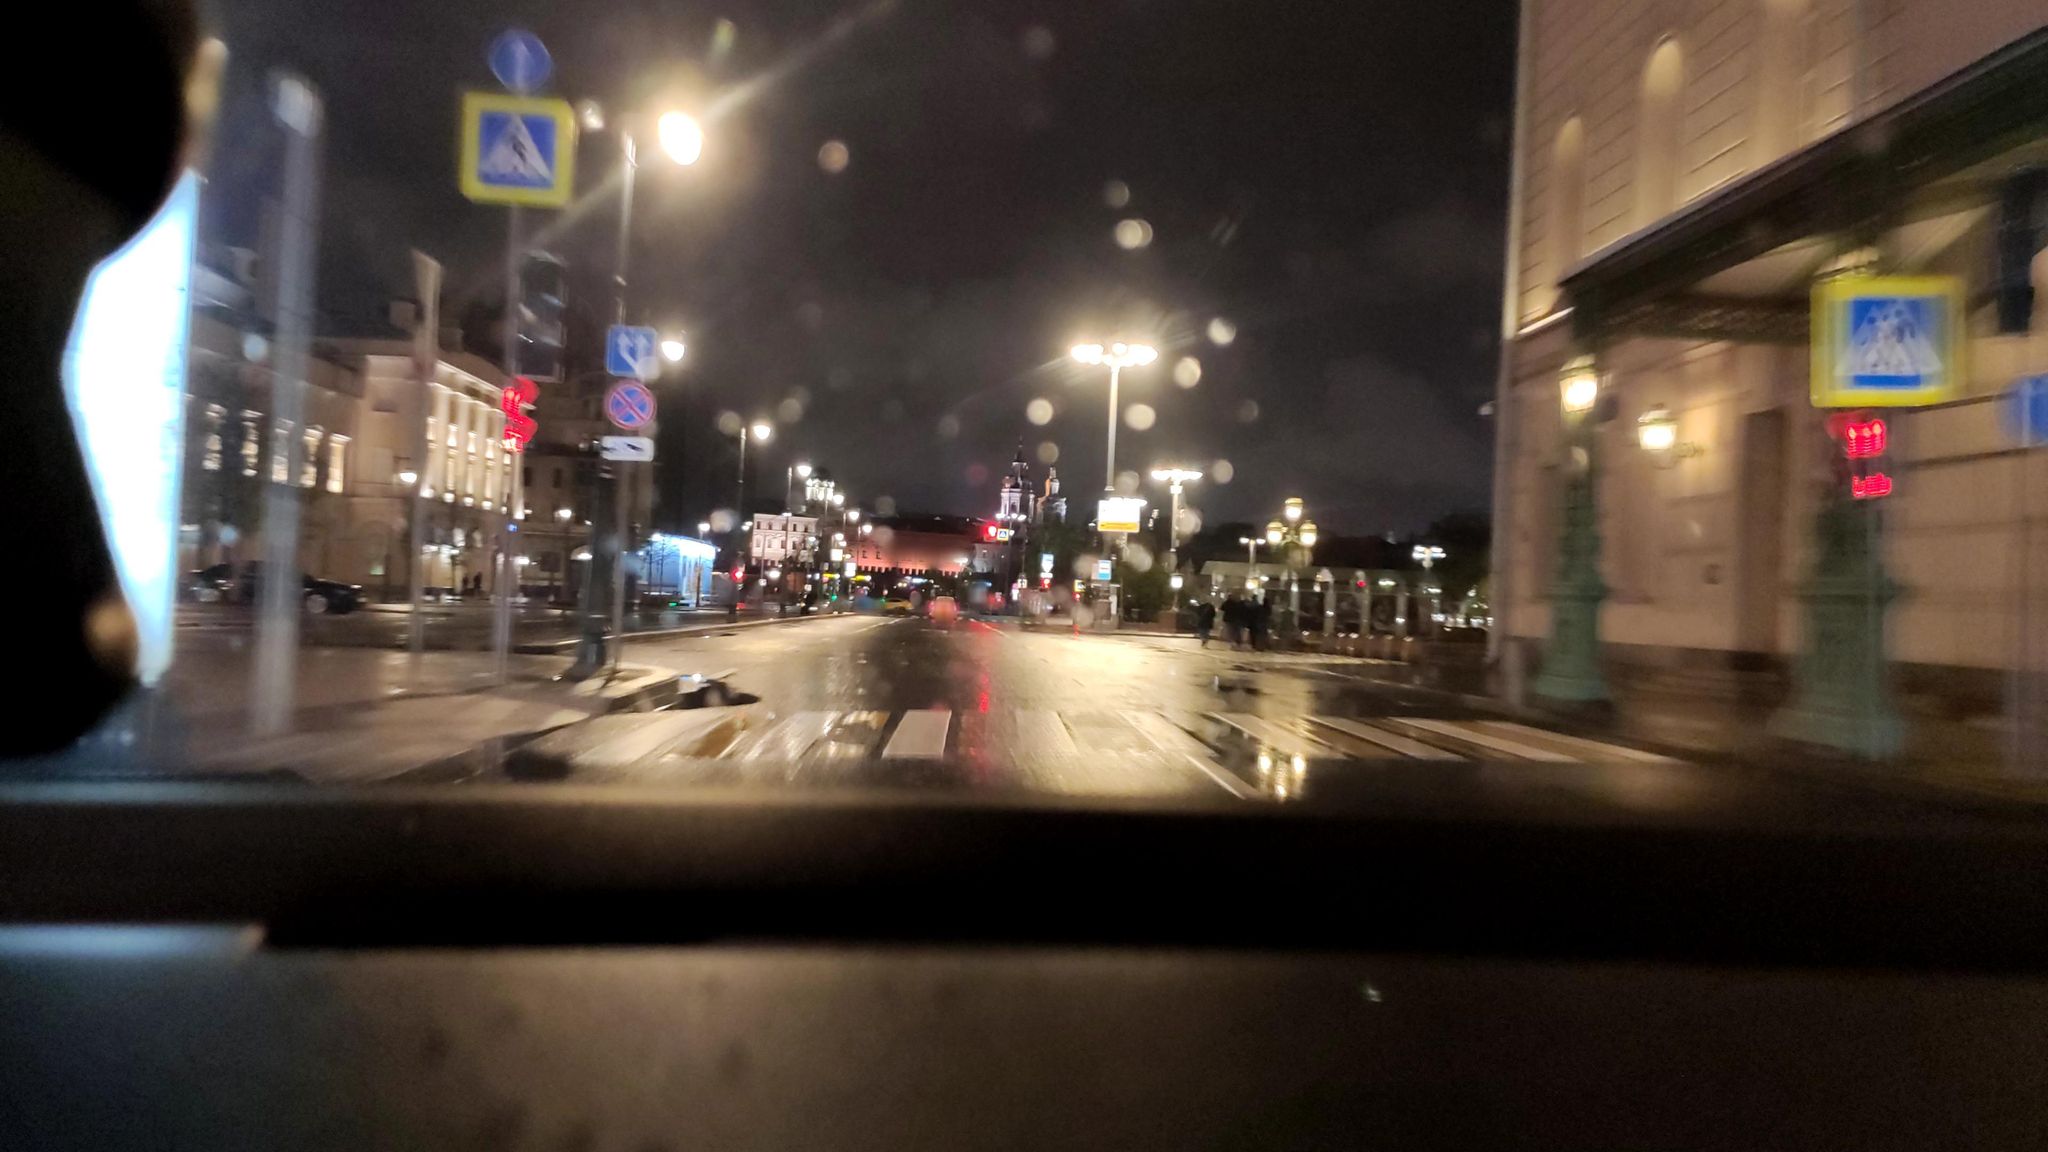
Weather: rainy
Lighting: night
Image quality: slightly poor
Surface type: driving surface
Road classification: footway
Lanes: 2
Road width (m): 2.2
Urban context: urban centre
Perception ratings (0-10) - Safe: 1.7, Lively: 4.13, Beautiful: 4.53, Boring: 2.31, Depressing: 8.4, Wealthy: 4.88